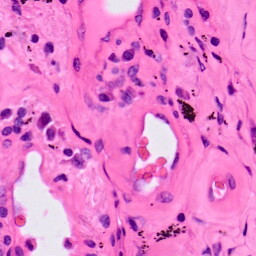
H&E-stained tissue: Lung